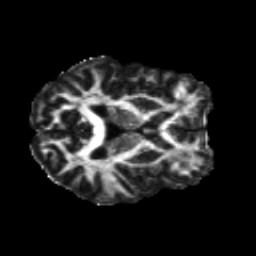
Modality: FA
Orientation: axial
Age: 21
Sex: female
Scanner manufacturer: siemens
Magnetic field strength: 3 T
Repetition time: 8.8 s
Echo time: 0.085 s